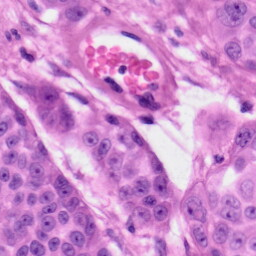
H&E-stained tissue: Skin